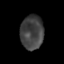
Tissue: skin
Cell type: Epithelial cells
Senescence score: 0.6852
Nuclear area (px): 775
Mean DAPI intensity: 65.24